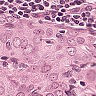
Metastatic tissue present: yes